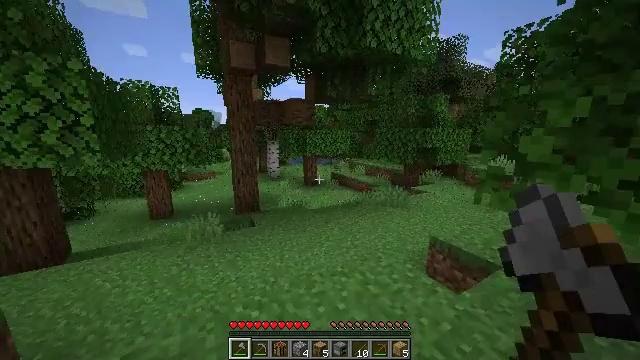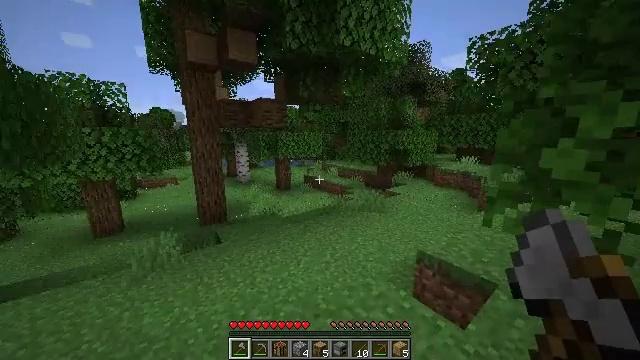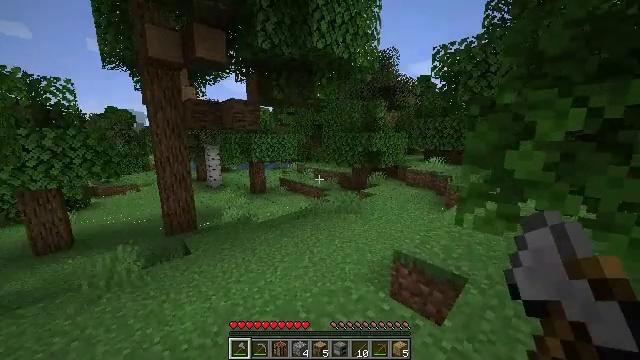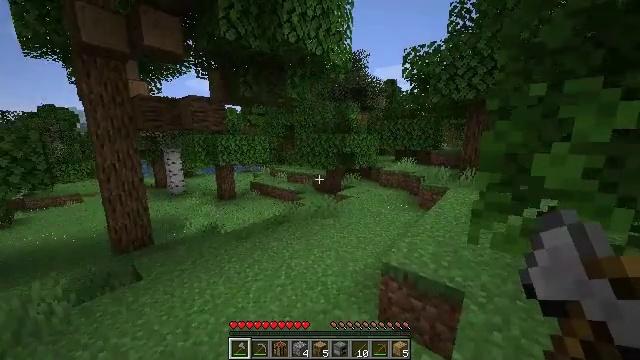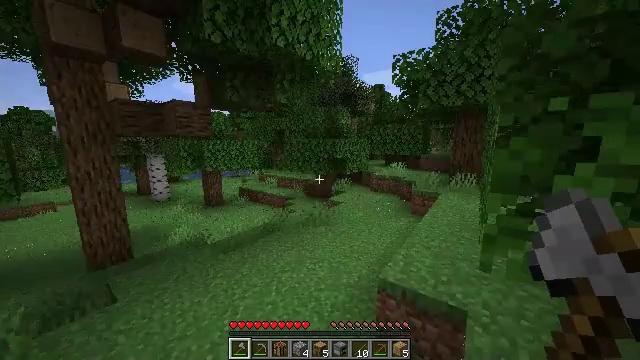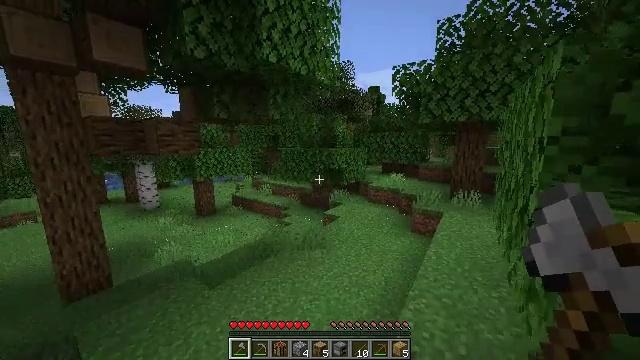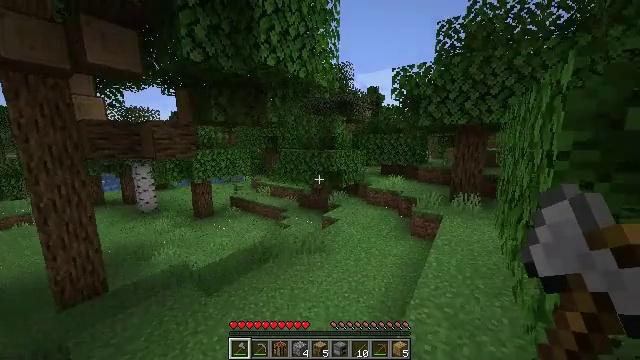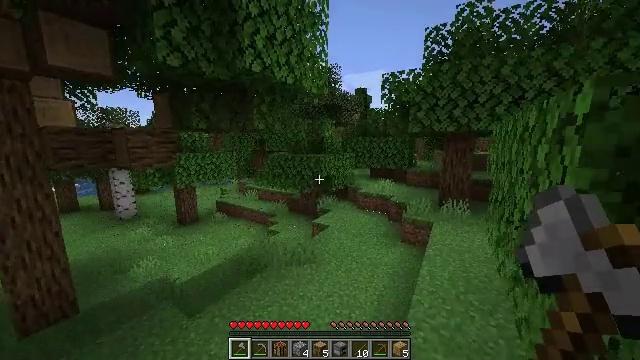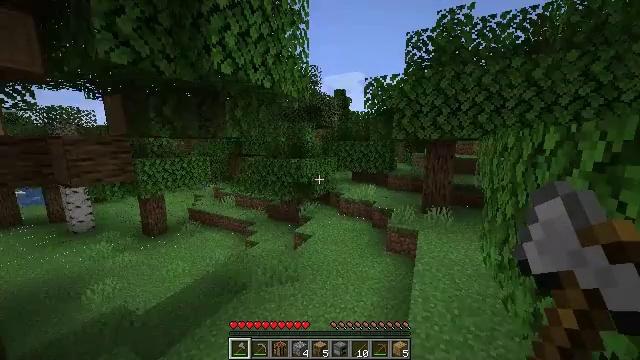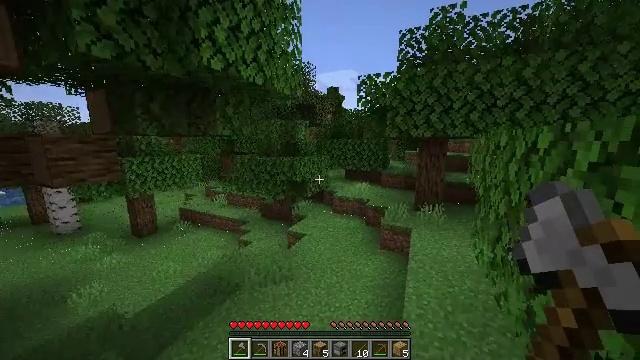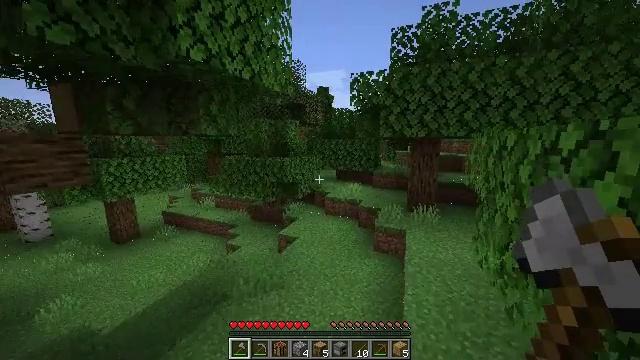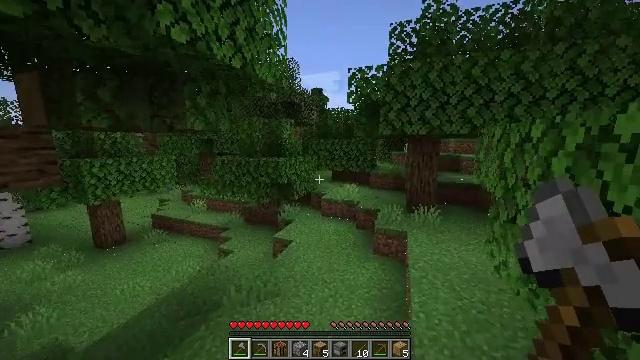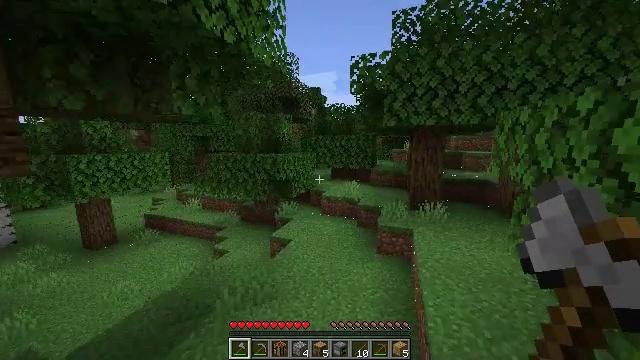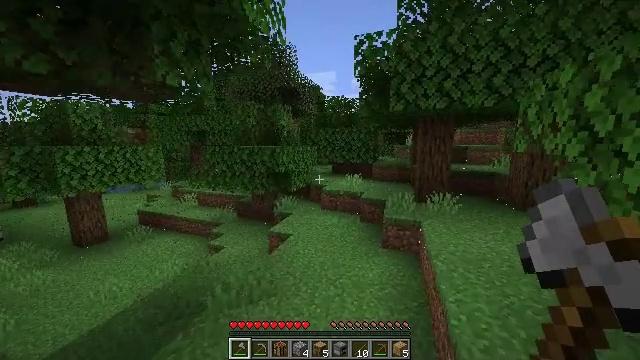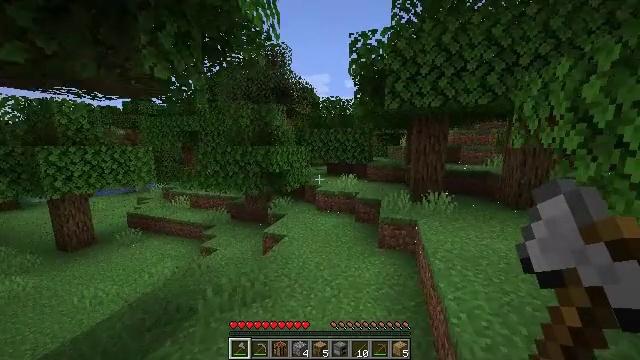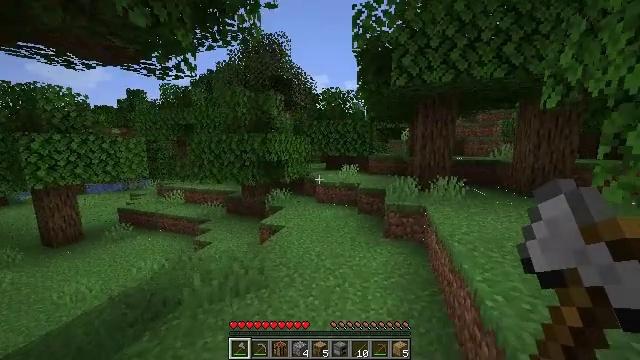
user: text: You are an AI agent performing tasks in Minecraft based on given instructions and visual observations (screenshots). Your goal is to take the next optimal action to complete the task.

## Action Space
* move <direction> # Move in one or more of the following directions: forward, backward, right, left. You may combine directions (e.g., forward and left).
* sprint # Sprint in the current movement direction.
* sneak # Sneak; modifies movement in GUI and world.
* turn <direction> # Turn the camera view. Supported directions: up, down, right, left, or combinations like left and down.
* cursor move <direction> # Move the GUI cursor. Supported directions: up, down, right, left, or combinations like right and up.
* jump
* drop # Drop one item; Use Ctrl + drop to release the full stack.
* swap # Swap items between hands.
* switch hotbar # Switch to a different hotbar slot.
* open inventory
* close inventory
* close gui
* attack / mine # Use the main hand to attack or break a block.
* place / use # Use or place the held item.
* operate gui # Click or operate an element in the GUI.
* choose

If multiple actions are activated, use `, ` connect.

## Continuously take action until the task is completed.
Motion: motion action
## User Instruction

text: Collect some oak leaves.
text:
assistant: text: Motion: move forward, sprint, turn right
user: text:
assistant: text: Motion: move forward, sprint, turn right
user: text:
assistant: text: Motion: move forward, sprint, turn right
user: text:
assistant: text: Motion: move forward, sprint, turn right, jump
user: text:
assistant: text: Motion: move forward, sprint, turn right, jump
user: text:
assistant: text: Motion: move forward, sprint, jump
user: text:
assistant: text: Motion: move forward, sprint, turn right
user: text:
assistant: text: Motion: move forward, sprint, turn right
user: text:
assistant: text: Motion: move forward, sprint, turn right
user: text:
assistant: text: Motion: move forward, sprint, turn right
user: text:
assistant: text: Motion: move forward, sprint, turn right
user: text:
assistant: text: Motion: move forward, sprint
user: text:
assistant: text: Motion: move forward, sprint
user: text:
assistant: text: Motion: move forward, sprint, turn right
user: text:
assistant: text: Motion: move forward, sprint, jump
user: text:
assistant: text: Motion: move forward, sprint, jump
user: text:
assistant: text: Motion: move forward, sprint, turn right, jump
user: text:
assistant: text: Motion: move forward, sprint, turn right and up, jump
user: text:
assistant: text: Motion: move forward, sprint, turn right, jump
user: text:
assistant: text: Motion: move forward, sprint, turn right, jump
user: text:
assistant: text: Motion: move forward, sprint, turn right, jump
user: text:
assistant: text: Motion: move forward, sprint, turn right
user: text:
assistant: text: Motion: move forward, sprint, turn right
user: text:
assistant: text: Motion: move forward, sprint, turn right
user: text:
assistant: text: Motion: move forward, sprint, turn right
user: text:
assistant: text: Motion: move forward, sprint
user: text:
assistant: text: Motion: move forward, sprint
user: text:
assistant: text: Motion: move forward, sprint, turn right
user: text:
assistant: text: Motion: move forward, sprint, turn right
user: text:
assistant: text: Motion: move forward, sprint, turn right